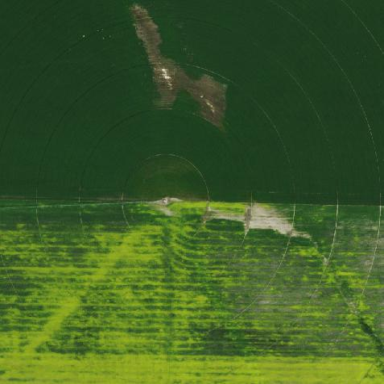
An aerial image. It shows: Farmland with pivot irrigation system.